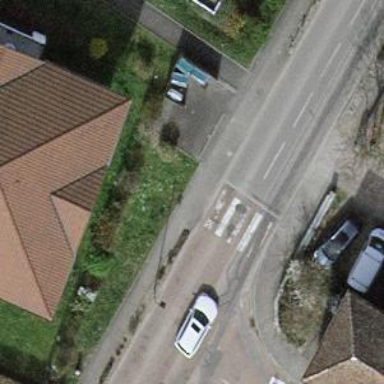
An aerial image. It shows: Uncontrolled zebra crossing on the road.